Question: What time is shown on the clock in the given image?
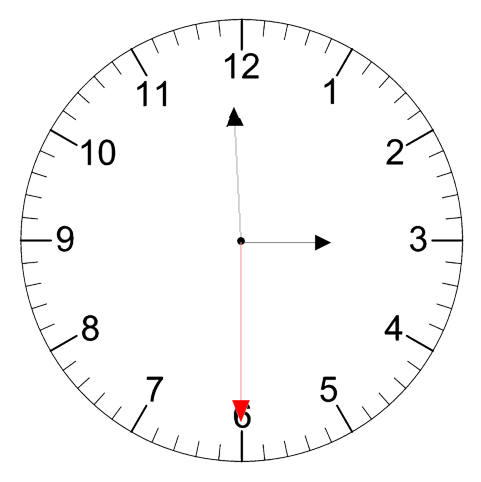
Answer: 02:59:30